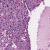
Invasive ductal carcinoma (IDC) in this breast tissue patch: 1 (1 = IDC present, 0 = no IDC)